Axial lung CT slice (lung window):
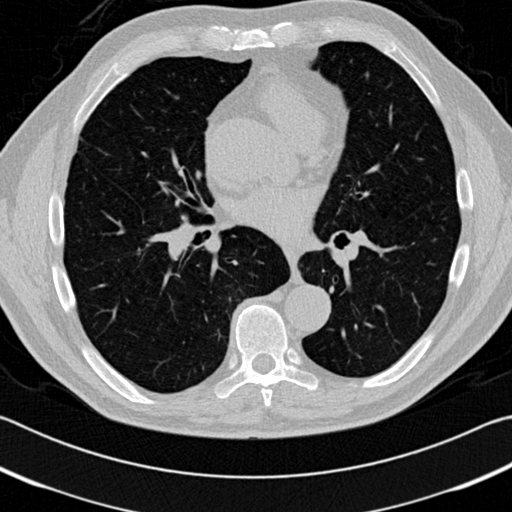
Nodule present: no